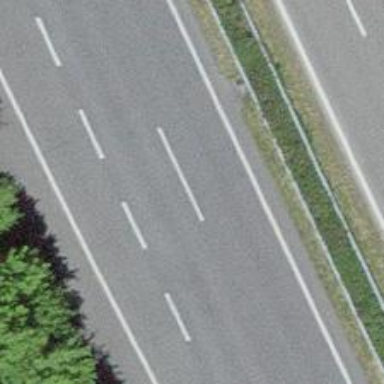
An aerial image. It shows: Asphalt motorway.